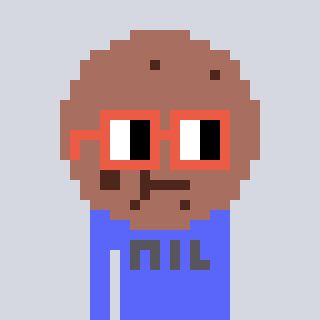
a pixel art character with square orange glasses, a cookie-shaped head and a purple-colored body on a cool background